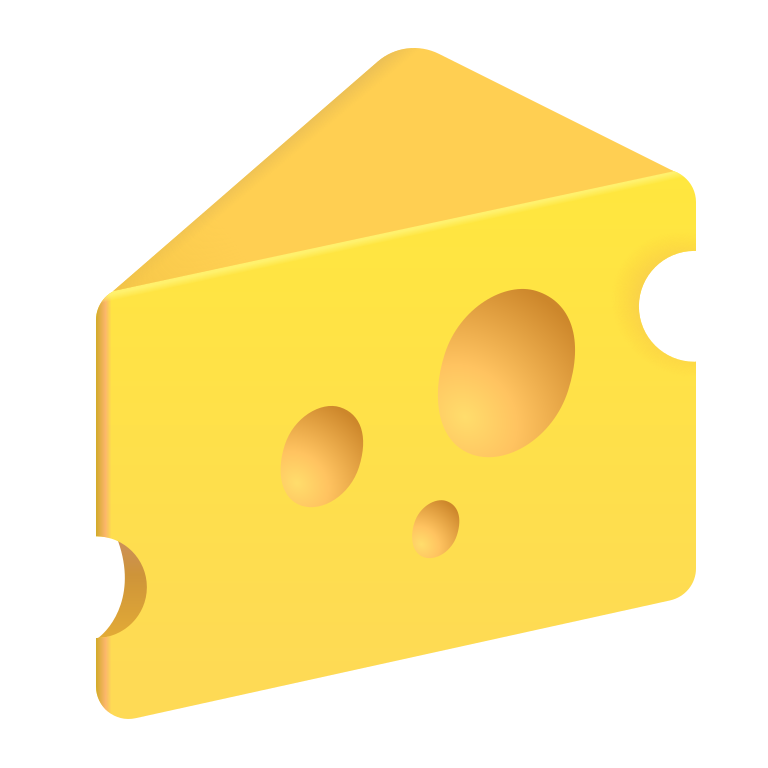
cheese wedge color